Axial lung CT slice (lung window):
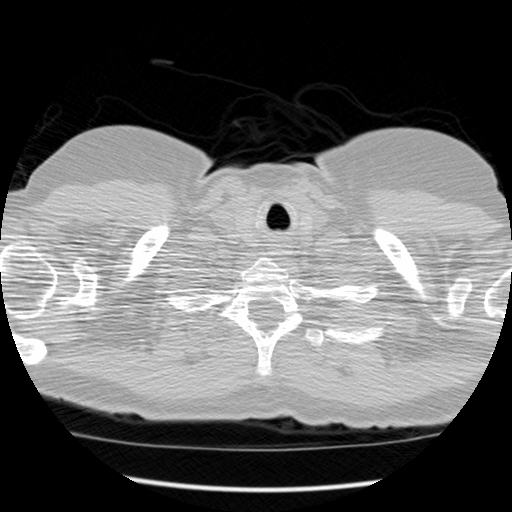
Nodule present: no